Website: crate-barrel
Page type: account-selection
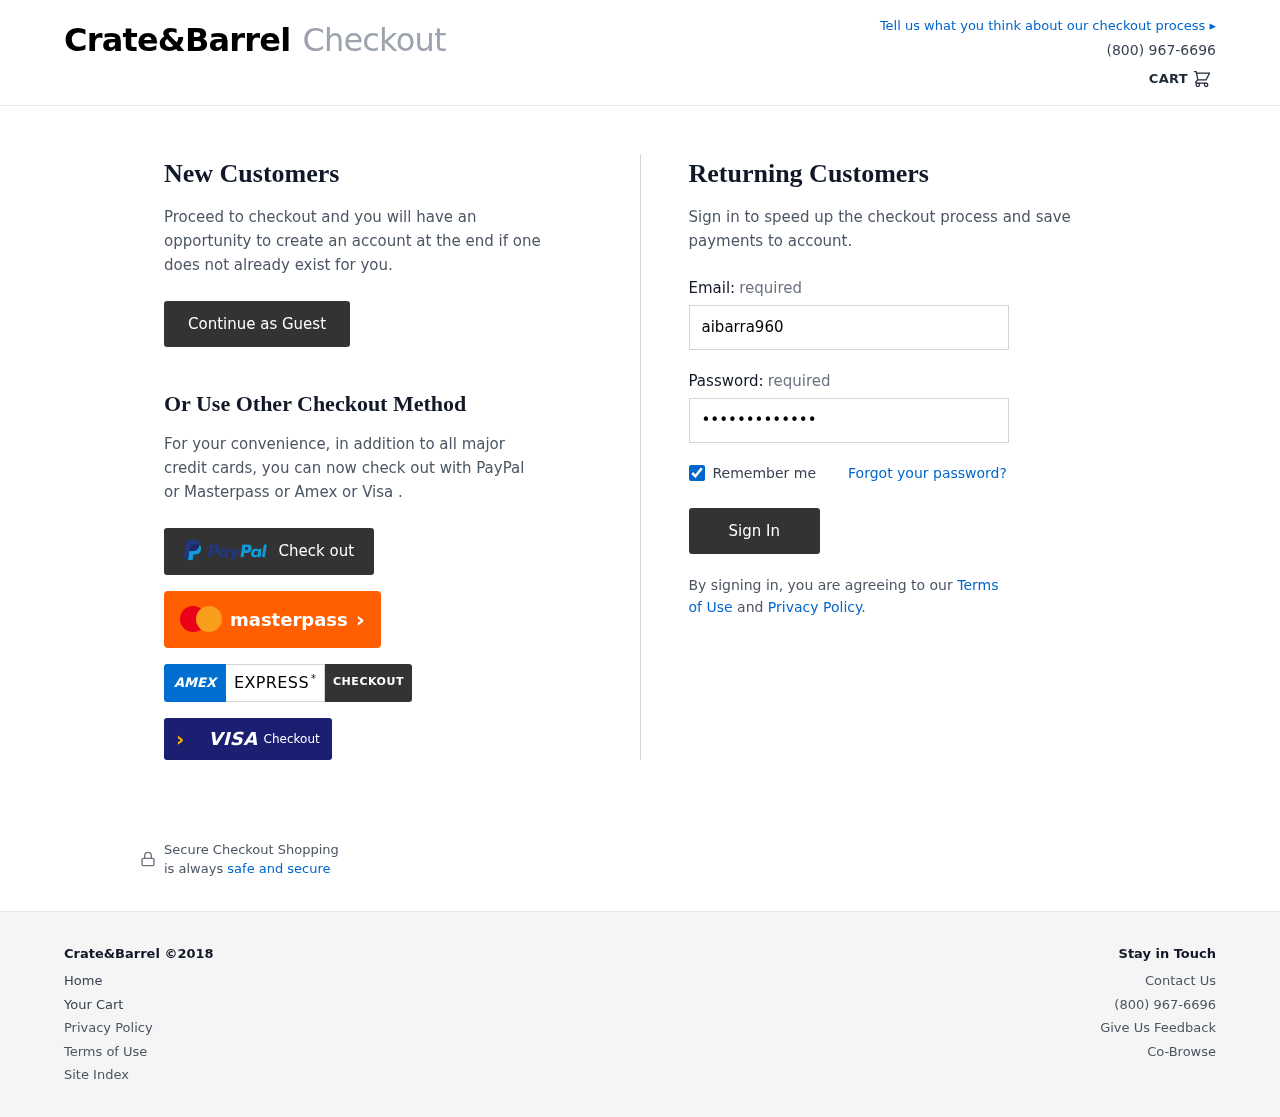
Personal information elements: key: PII_LOGIN_USERNAME
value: aibarra960